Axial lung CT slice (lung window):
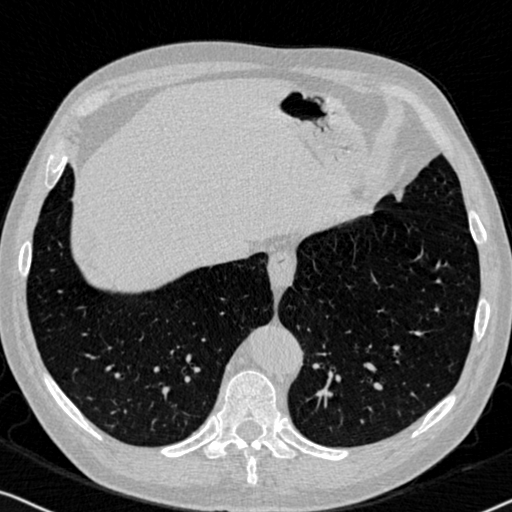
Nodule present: no